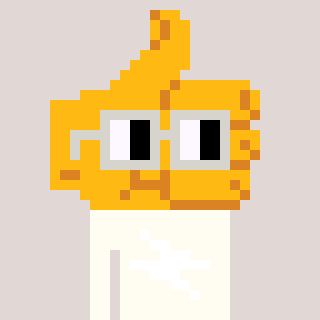
a pixel art character with square light gray glasses, a thumbsup-shaped head and a grayscale-colored body on a warm background